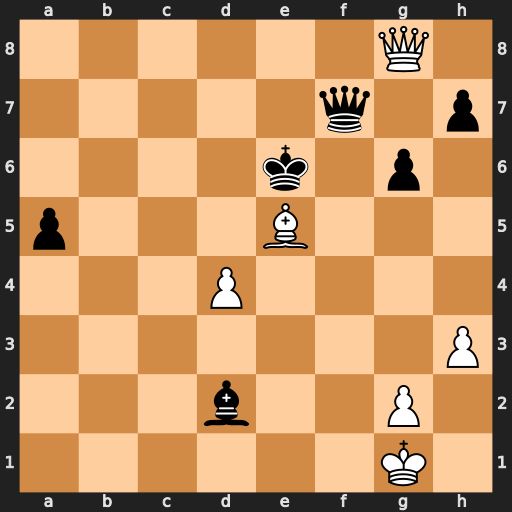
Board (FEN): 6Q1/5q1p/4k1p1/p3B3/3P4/7P/3b2P1/6K1
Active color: w
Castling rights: -
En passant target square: -
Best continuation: d5+ Kxd5 Qxf7+